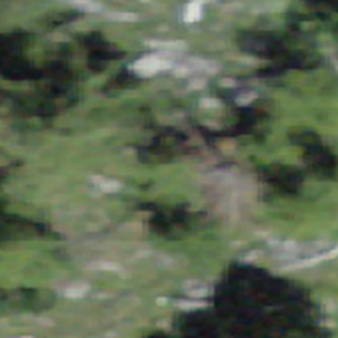
Label: other